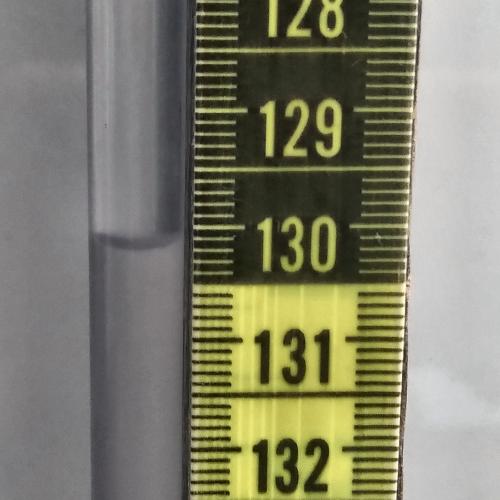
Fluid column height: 130.2 cm